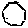
Label: hexagon